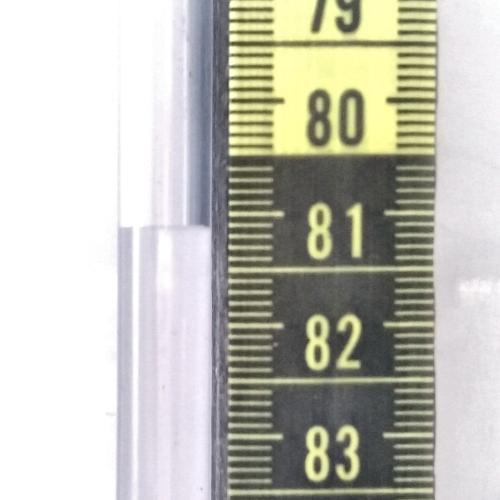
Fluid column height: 81.1 cm